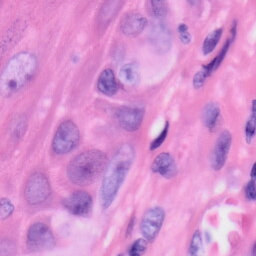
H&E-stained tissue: Skin